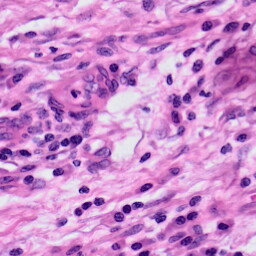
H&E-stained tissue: Skin